Question: I am working on app for android in eclipse and testing on my Samuns Galaxy Tab 2.0 7 (600x1024). I have problem when I put imageView (image is 600x300) because image is not filled up whole screen, there is padding:

HOw to remove that padding and put image on whole screen?
This is xml of imageView:
'''
<ImageView
android:id="@+id/imageView1"
android:layout_width="wrap_content"
android:layout_height="wrap_content"
android:layout_alignParentTop="true"
android:layout_centerHorizontal="true"
android:adjustViewBounds="true"
android:baselineAlignBottom="true"
android:cropToPadding="false"
android:src="@drawable/bg_large" />
'''
I have wrote but I will again because there are consusions, I want to set image in full dimensions (600x300) on that screen which is 600x1024. On ss you can see that image is not in full width (cca. 580) and I can't put to the top, there is also padding.
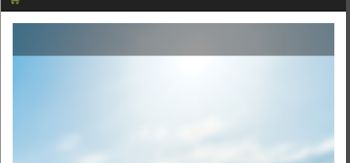
Answer: Solution:
I have create empty android project and by default eclipse put me in activity_main.xml this code:
'''
android:paddingBottom="@dimen/activity_vertical_margin"
android:paddingRight="@dimen/activity_horizontal_margin"
android:paddingTop="@dimen/activity_vertical_margin"
'''
now when I have removed this I can put my image in full dimensions.
I hope this will help someone.